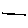
Label: line